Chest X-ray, AP view. Patient: 46 years old, sex M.
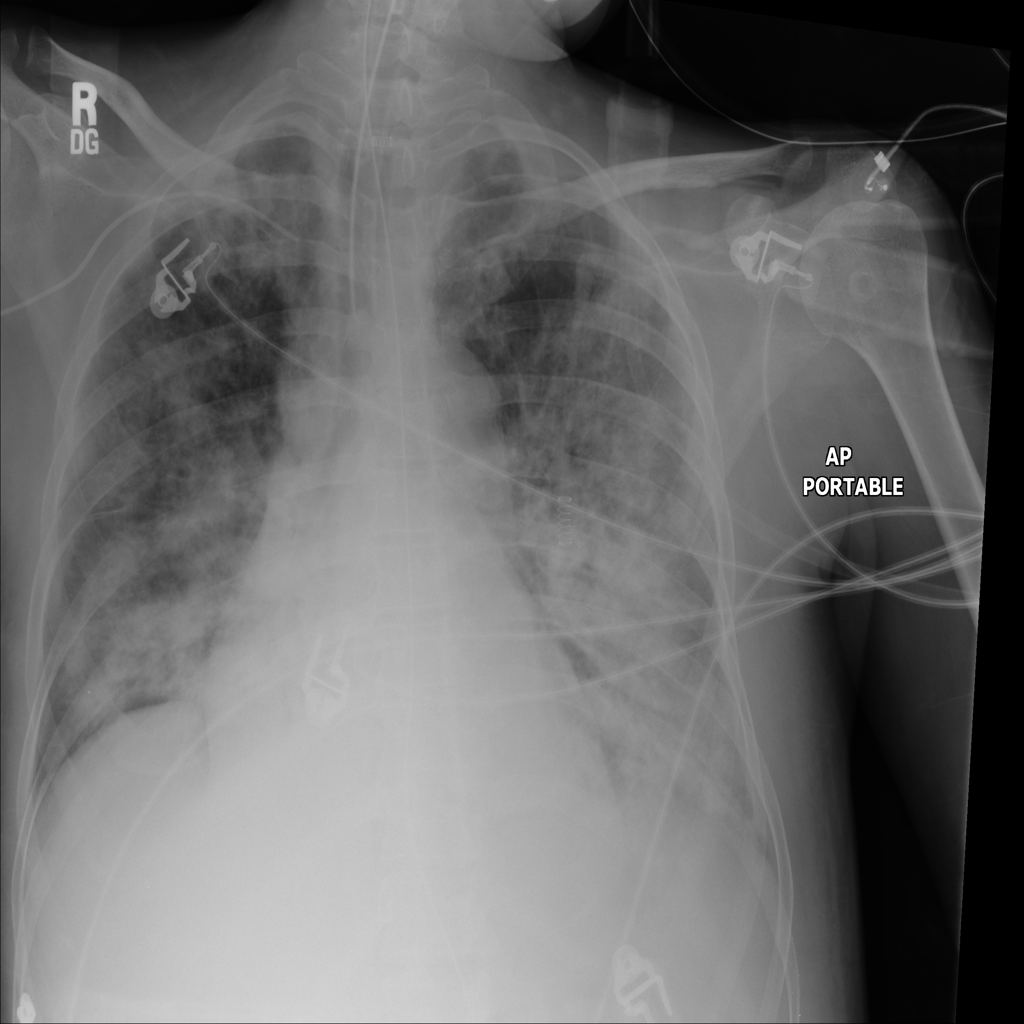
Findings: Consolidation, Infiltration